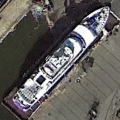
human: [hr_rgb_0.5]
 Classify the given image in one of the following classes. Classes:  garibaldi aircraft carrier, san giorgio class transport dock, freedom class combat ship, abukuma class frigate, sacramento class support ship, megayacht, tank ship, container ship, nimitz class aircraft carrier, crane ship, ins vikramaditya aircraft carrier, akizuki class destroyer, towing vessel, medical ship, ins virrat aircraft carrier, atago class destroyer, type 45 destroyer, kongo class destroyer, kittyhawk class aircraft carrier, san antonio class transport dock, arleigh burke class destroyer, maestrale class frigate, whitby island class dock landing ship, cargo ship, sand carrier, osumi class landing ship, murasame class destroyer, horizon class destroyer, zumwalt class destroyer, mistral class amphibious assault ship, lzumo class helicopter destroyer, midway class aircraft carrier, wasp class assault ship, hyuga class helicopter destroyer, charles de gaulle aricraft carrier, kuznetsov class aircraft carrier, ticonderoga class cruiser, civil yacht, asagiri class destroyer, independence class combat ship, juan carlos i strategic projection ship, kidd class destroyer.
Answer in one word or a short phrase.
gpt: Megayacht